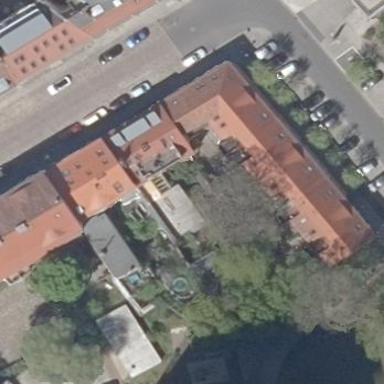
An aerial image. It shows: Historic apartment building with gabled roof made of red roof tiles in baroque architecture style.